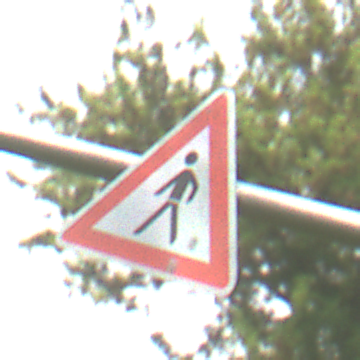
Verkehrszeichen: FussgaengerRechts
Umgebung: Outdoor, Nature
Tageszeit: MorningAfternoon
Wetter: PartlyCloudy
Licht: Natural
Jahreszeit: NotSpecified
Kontrast: HighContrast